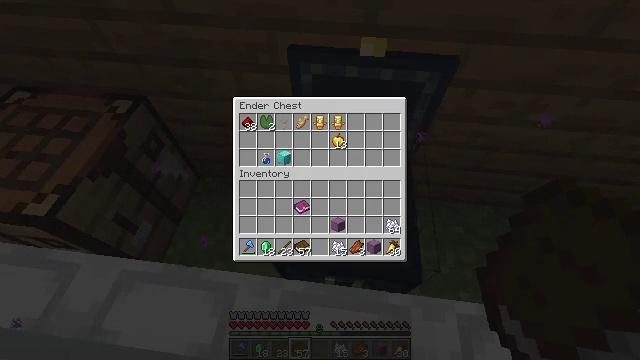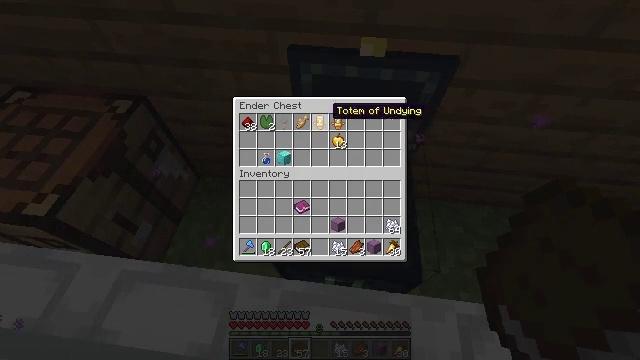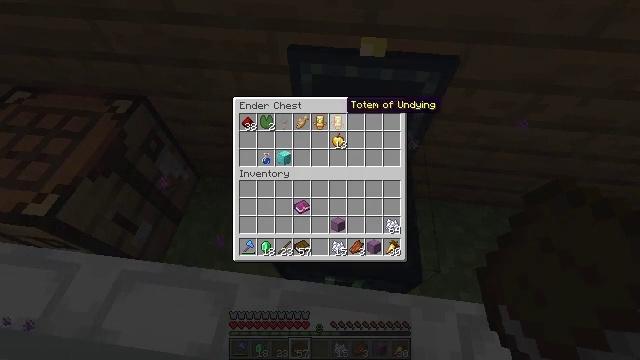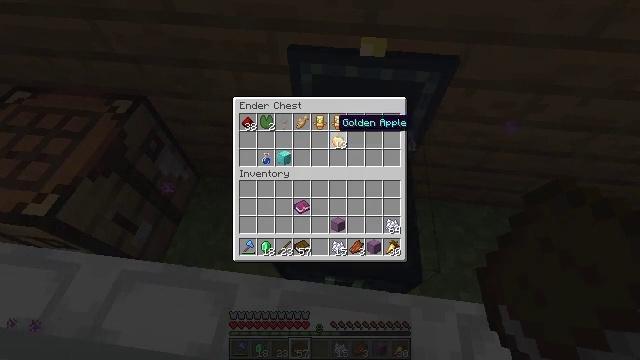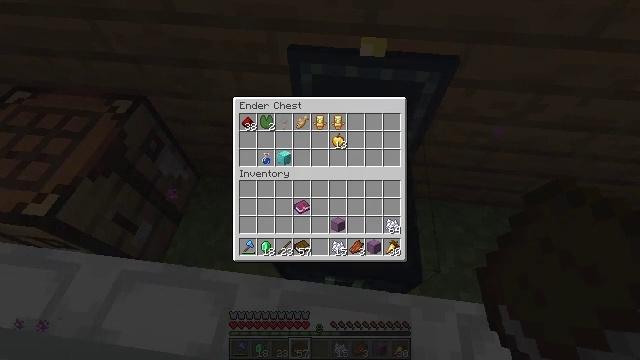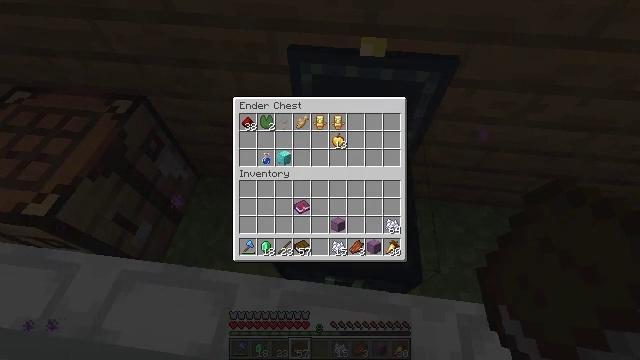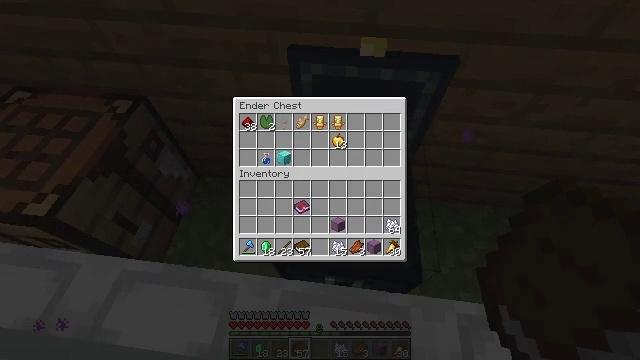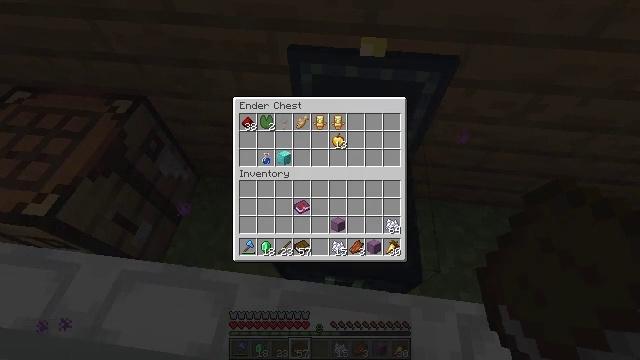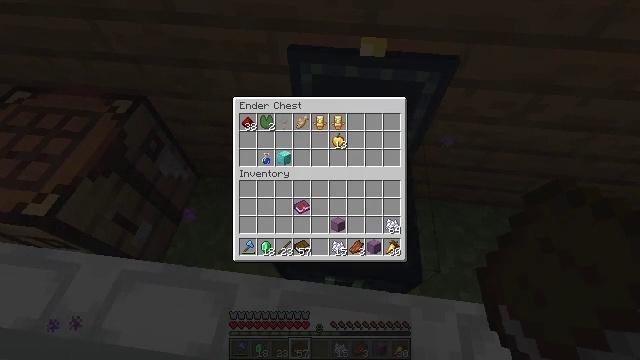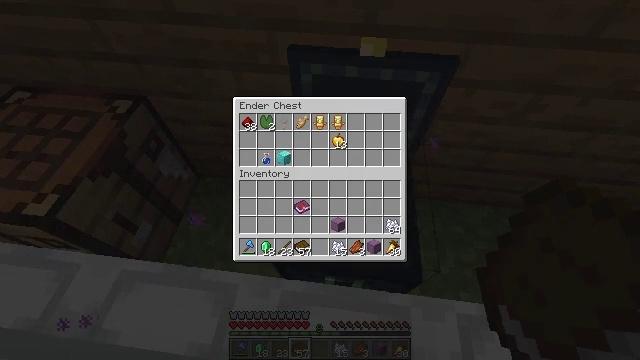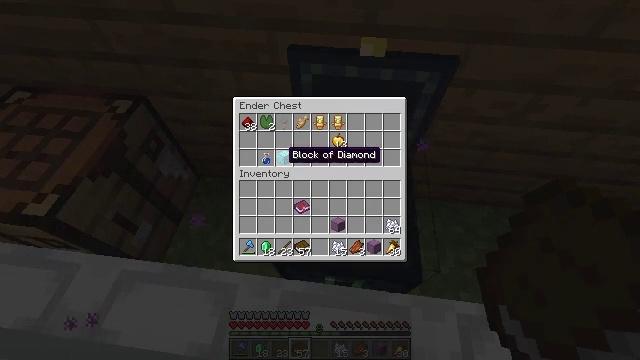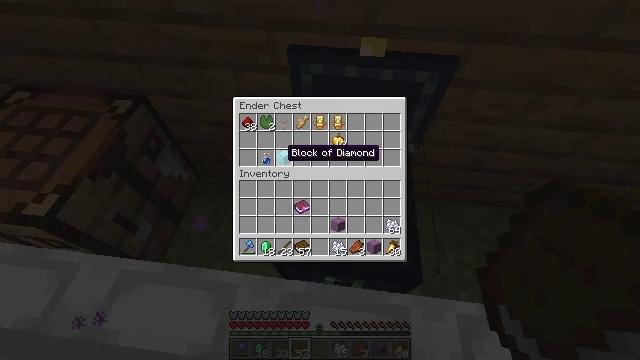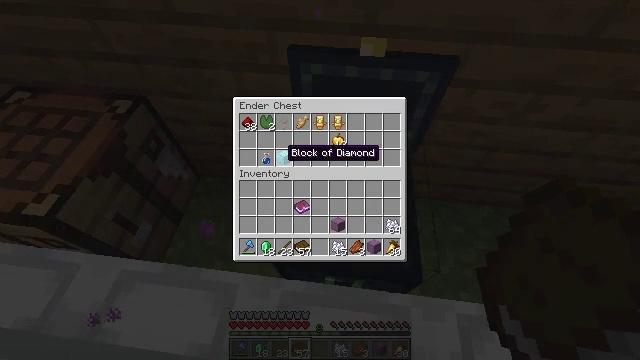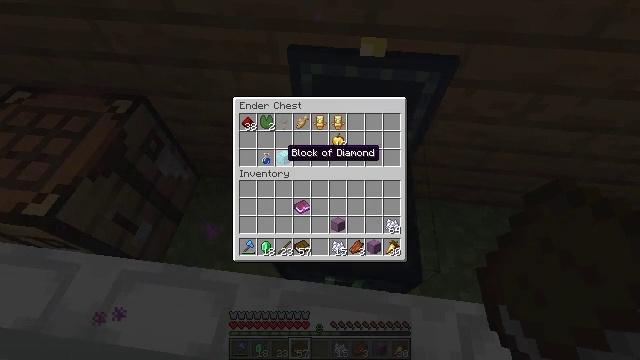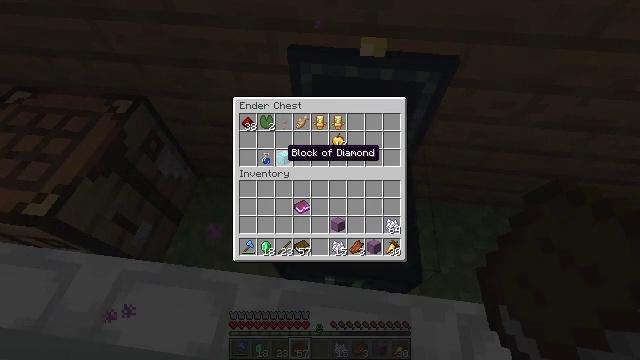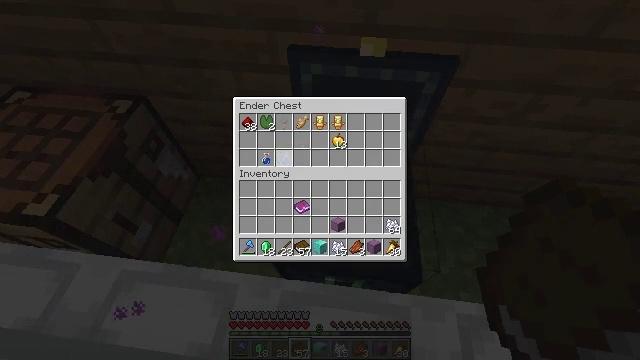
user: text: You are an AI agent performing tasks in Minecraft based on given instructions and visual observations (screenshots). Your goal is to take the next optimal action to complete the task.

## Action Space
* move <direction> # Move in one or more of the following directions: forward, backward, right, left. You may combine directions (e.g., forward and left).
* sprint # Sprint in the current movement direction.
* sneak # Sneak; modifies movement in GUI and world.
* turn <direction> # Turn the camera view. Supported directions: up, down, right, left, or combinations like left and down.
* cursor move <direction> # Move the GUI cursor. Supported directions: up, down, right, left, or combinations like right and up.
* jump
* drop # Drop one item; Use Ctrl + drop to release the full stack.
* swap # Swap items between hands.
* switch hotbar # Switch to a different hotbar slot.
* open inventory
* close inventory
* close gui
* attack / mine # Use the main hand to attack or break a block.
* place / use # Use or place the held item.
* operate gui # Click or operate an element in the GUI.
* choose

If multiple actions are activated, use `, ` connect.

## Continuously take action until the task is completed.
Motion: motion action
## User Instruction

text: Make a diamond using specific materials.
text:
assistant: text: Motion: cursor move right and down
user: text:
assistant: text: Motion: cursor move right
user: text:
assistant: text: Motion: cursor move left and down
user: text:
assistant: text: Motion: cursor move left and down
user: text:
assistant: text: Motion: cursor move down
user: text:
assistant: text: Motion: no_op
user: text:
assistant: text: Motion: cursor move left
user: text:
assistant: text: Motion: sneak, cursor move left
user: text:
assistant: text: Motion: sneak
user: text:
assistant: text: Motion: sneak, cursor move left and up
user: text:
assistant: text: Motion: sneak
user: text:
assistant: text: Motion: sneak
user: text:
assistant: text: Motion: sneak
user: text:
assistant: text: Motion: sneak
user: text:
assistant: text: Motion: sneak, operate gui
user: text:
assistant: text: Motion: sneak, operate gui
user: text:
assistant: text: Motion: sneak, operate gui
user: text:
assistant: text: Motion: sneak
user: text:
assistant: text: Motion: sneak
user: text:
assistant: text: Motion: sneak, close inventory
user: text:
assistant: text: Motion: sneak, close inventory
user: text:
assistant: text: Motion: sneak, close inventory
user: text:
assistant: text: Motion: sneak, turn right and up
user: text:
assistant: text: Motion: sneak, turn right and up
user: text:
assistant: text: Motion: turn right and up
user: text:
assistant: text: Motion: no_op
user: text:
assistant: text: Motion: no_op
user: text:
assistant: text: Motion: no_op
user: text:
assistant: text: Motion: use / place
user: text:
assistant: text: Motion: use / place